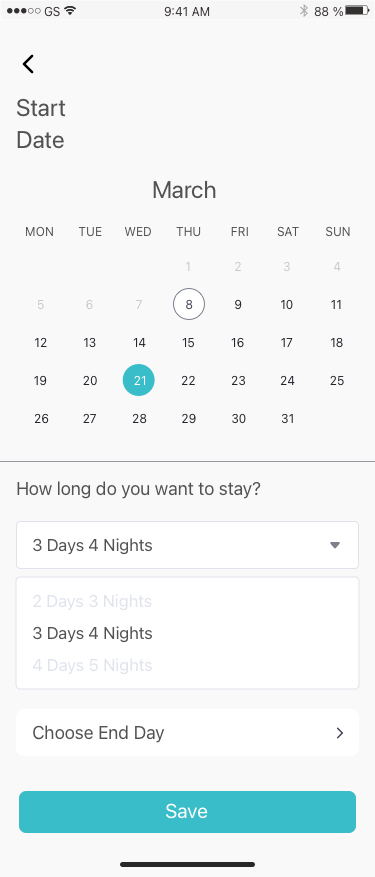
Text in this UI design:
88 %
9:41 AM
GS
Save
Start
Date
March
30
31
29
21
27
26
25
24
23
22
28
20
19
18
17
16
15
14
13
12
11
10
9
7
6
5
4
3
2
1
SUN
SAT
FRI
THU
WED
TUE
MON
8
How long do you want to stay?
3 Days 4 Nights
2 Days 3 Nights
3 Days 4 Nights
4 Days 5 Nights
Choose End Day